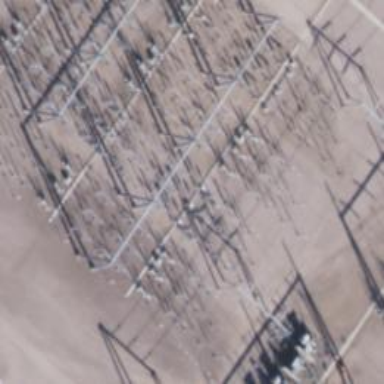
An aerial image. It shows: Switch used for power control.